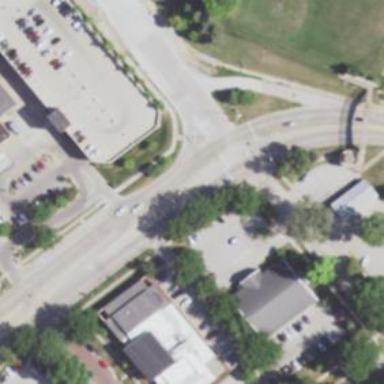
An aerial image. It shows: Footway made of asphalt leading to traffic island.